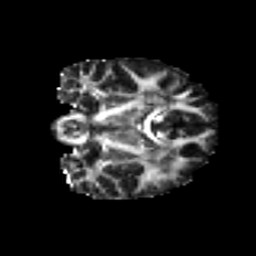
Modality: FA
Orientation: coronal
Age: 30
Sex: female
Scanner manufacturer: ge
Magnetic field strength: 3 T
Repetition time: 7.8 s
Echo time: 0.0606 s